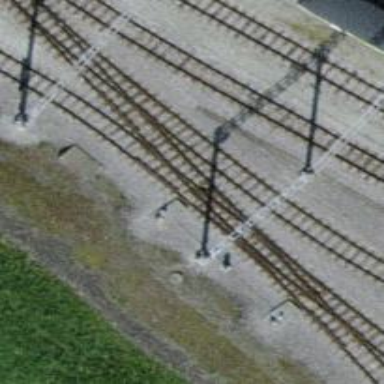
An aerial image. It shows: Narrow-gauge railway yard with electrified tracks using contact line.